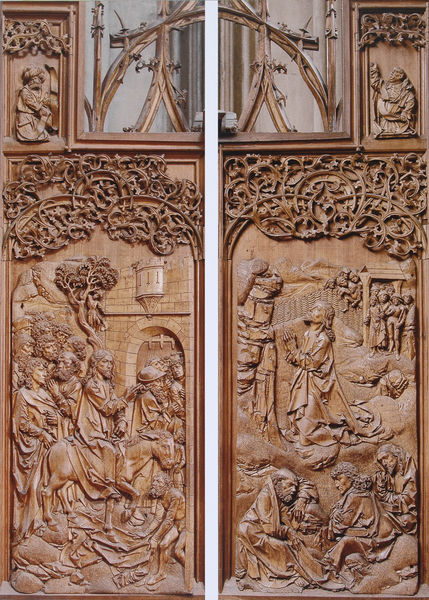
Titel: Heilig-Blut-Altar, Flügelreliefs
Künstler: Tilman Riemenschneider
Standort: Rothenburg ob der Tauber
Institution: St. Jakob
Schlagwörter: baum, flügel, mann, bäume, menschen, stadt, fenster, frau, holz, kleider, männer, szene, tür, leute, muster, ornament, bart, johannes, rahmen, steine, büsche, gitter, kind, gotik, esel, pferd, reiter, engel, garten, ranken, ritt, relief, holzschnitt, schlafen, bogen, zwei, fels, mauer, türe, ornamente, tor, eingang, erker, fugen, kreuz, schnitt, beten, gebet, altar, hochaltar, schnitzerei, stadttor, verzweiflung, gotisch, christus, jesus, aussen, stadtmauer, palmen, könige, heilige, fresko, jünger, maria, jerusalem, turban, petrus, schrein, verzierungen, geschnitzt, schnitzwerk, josef, masswerk, geburt, verziehrung, teile, spätgotik, flügelaltar, einzug, ölberg, holz schnitzerei, altartafel, riemenschneider, altarflügel, holzrelief, palmsonntag, verrat, gethsemane, getsemane, einritt, weidenzaun, läute, jerusaelm, orgeltüren, kömige